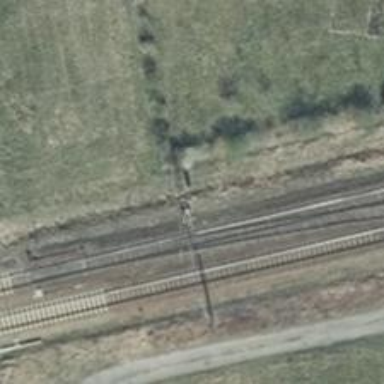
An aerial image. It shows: Railway track with contact line for electrification.